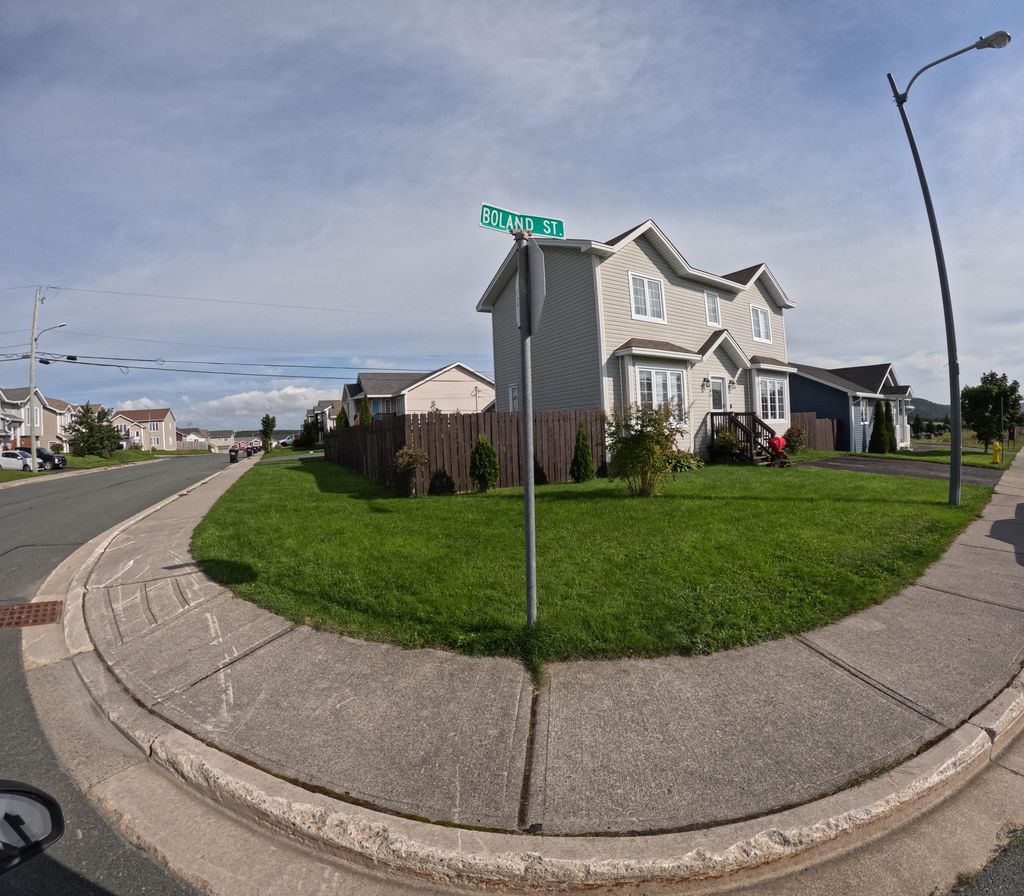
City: st_johns